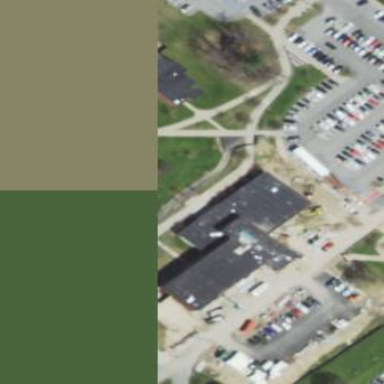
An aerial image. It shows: College building.